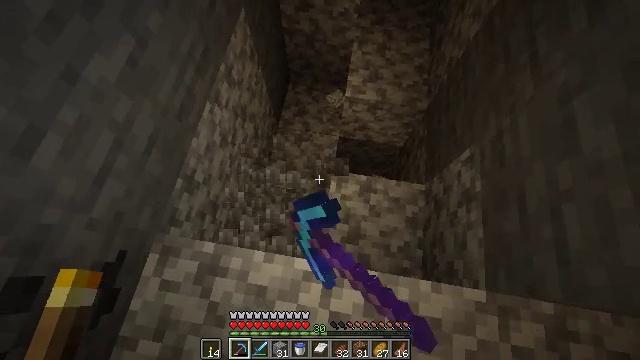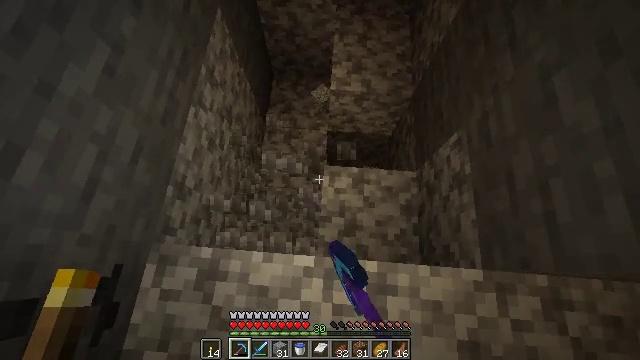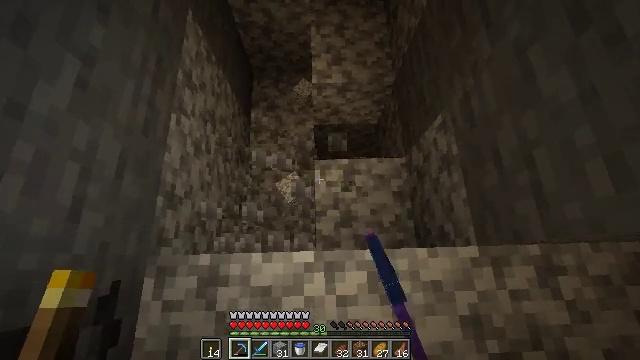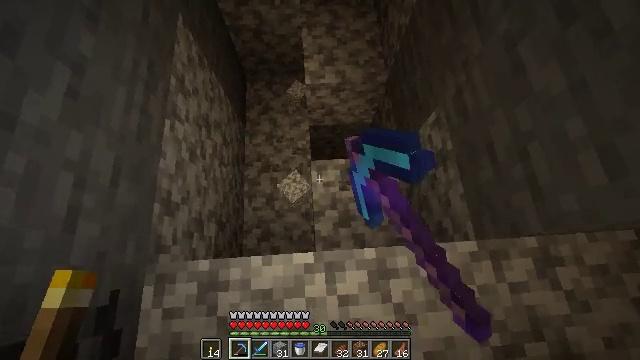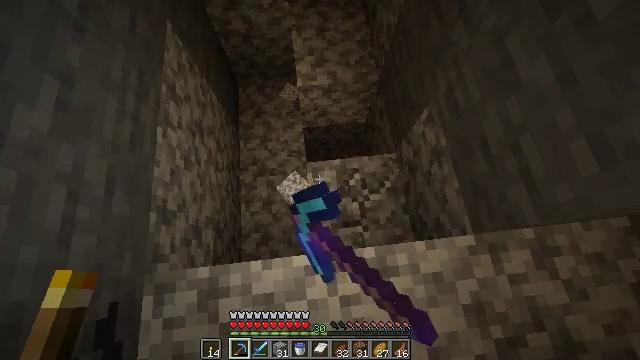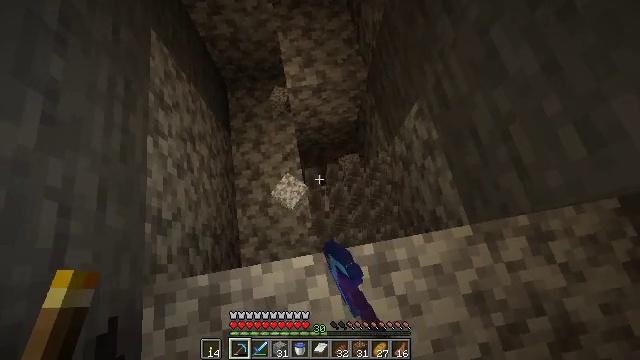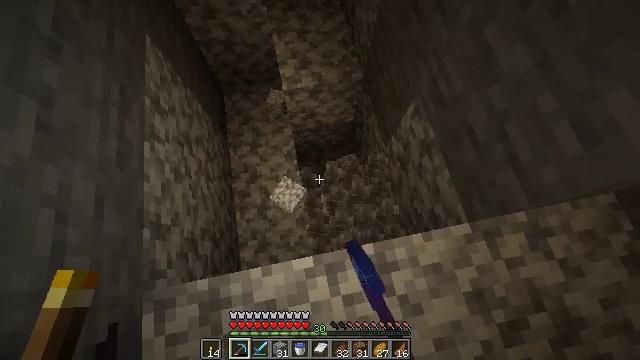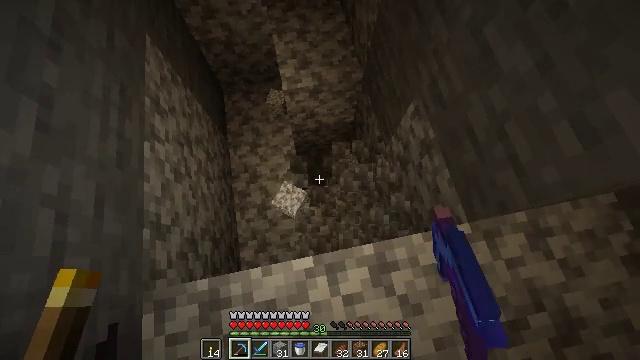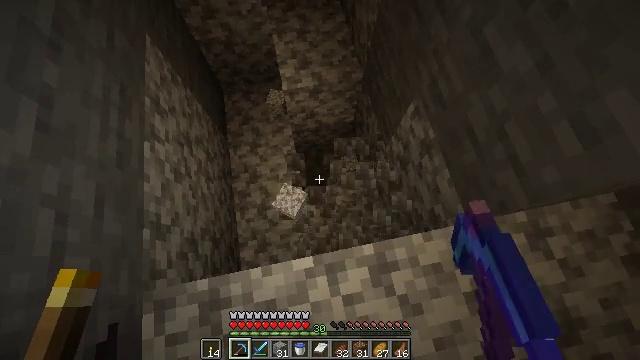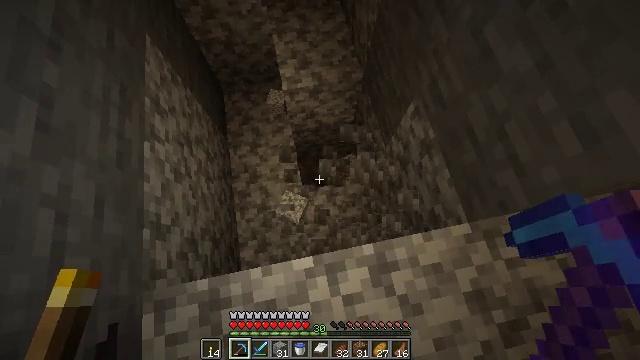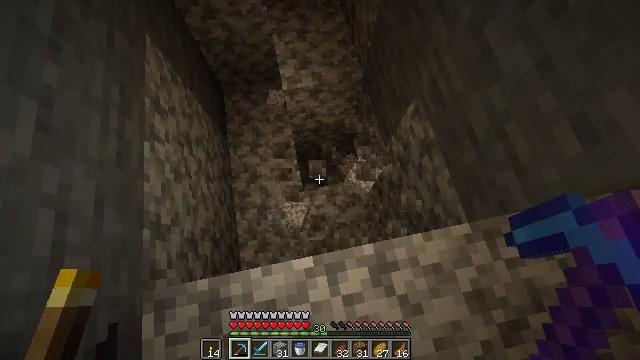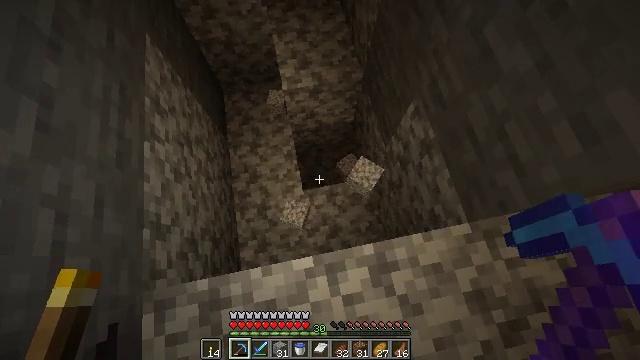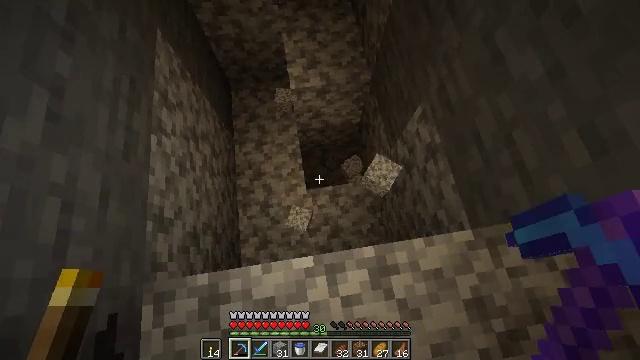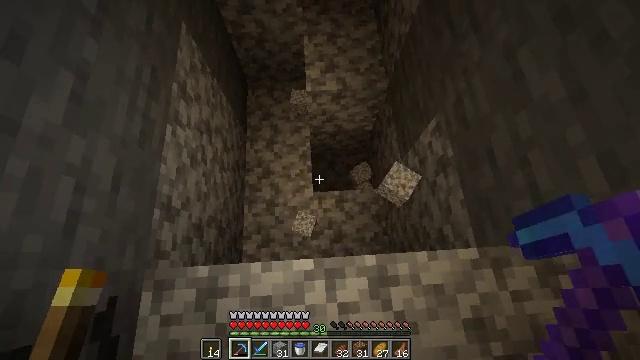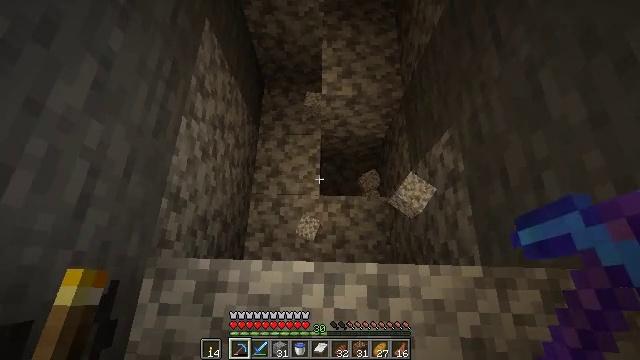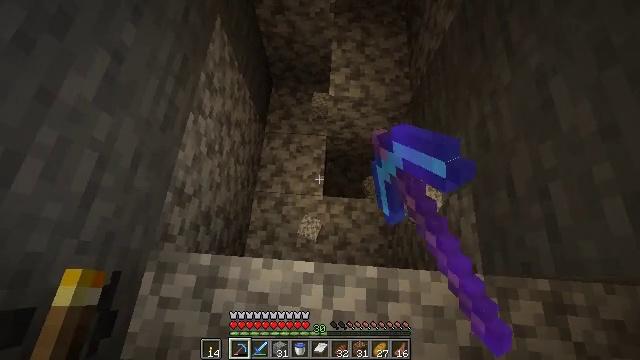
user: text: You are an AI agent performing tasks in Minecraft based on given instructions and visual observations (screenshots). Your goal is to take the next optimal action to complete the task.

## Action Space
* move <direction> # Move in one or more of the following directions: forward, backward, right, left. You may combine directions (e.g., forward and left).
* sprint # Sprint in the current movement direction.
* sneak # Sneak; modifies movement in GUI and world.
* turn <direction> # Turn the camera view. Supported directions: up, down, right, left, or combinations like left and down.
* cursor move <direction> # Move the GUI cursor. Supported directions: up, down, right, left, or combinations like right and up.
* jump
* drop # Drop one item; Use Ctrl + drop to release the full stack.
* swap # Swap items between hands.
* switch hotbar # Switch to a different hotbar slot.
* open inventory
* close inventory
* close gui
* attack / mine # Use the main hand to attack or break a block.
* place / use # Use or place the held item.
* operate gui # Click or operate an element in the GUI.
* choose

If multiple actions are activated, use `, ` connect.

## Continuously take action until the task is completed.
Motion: motion action
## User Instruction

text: Digging the diorite for building material.
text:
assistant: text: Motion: turn right and down, attack / mine
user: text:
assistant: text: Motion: turn right and down, attack / mine
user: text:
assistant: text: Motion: turn right, attack / mine
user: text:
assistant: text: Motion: turn right, attack / mine
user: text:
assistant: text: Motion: turn right, attack / mine
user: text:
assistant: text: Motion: turn right, attack / mine
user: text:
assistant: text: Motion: attack / mine
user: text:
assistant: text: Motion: attack / mine
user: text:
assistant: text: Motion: attack / mine
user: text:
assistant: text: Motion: attack / mine
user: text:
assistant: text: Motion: attack / mine
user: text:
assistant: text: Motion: turn left, attack / mine
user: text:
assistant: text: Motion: turn left, attack / mine
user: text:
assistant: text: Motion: turn left, attack / mine
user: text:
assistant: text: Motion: turn left, attack / mine
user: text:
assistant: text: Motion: attack / mine
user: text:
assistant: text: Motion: attack / mine
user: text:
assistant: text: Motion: attack / mine
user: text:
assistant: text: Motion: attack / mine
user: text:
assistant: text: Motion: attack / mine
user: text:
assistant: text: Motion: turn left, attack / mine
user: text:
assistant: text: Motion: turn left, attack / mine
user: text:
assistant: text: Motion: turn left, attack / mine
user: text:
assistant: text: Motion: turn left, attack / mine
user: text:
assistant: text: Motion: attack / mine
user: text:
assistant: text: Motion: attack / mine
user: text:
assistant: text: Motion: attack / mine
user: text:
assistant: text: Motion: attack / mine
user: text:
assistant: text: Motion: attack / mine
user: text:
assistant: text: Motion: attack / mine